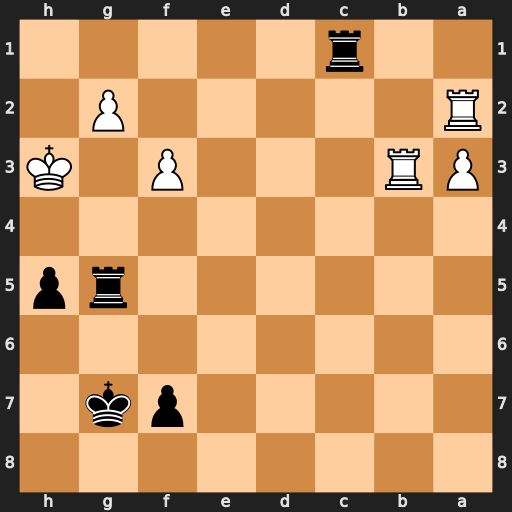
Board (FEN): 8/5pk1/8/6rp/8/PR3P1K/R5P1/2r5
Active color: b
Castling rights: -
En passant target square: -
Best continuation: Rh1#